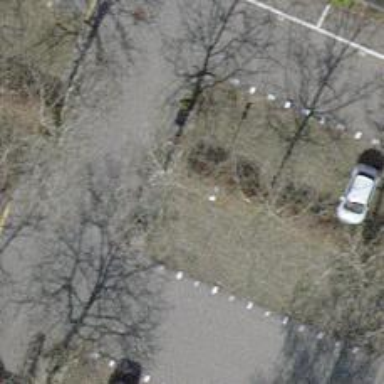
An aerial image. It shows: Hedge acting as barrier.